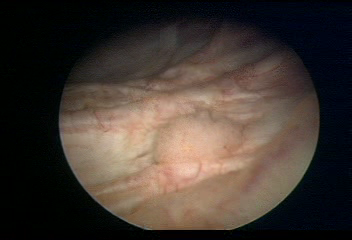
Modality: WLC
Class: Malignant
Subclass: LowGradePapillary
Lesion: L1
Stage: Ta
Morphology: Papillary
Bladder cancer association: Yes
Annotated structures: Tumor